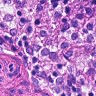
Metastatic tissue present: no